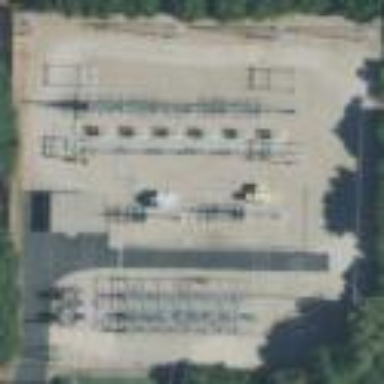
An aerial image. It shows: Power substation.